Question: Using 'conv2' I'm implementing Prewitt operator for edge detection. This is what I'm trying:
'''
b=[-1 -1 -1;0 0 0;1 1 1]/256;
c=[-1 0 1; -1 0 1; -1 0 1]/256;
Gx=abs(conv2(openImage,c,'same'));
Gy=abs(conv2(openImage,b,'same'));
G = sqrt( Gx.^2 + Gy.^2);
'''
where 'openImage' is a grayscale image, and then I compare against MATLAB's implementation with 'edge':
'''
edge(openImage,'Prewitt', [], 'both', 'nothinning');
'''
So, when I compare both images:

So as it can bee seen they're not exactly the same, however I'm pretty sure about the implementation. What's the reason of it?
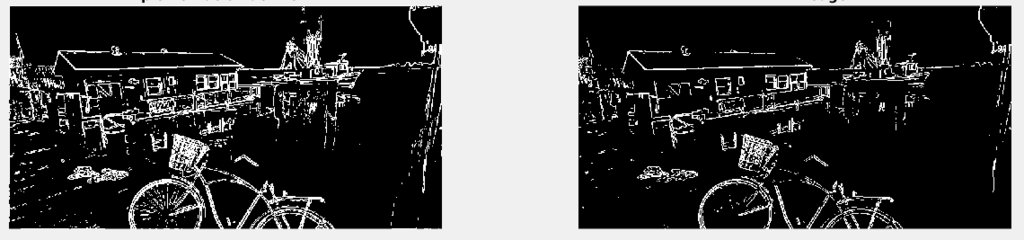
Answer: Your mask is being divided by the wrong coefficients. You normalize each coefficient by 'sum(abs(b(:)))' or 'sum(abs(c(:)))' to ensure that when you filter using convolution masks, the output dynamic range matches the input.
In your case, you need to divide by 6 and not 256. That's why you have a decreased contrast in comparison to what the IPT gives you in MATLAB.
From your previous post, I'll be using this image as it looks like you're using the same one:

Take note that because you specify a threshold for 'edge', it figures this out automatically. I actually managed to find the right threshold and it's 0.08995.
Therefore, try this:
'''
%// Read image from StackOverflow
openImage = rgb2gray(imread('http://i.stack.imgur.com/5EJJH.jpg'));
openImage = im2double(openImage); %// Convert to double
%// Corrected masks
b=[-1 -1 -1;0 0 0;1 1 1]/6;
c=[-1 0 1; -1 0 1; -1 0 1]/6;
Gx=abs(conv2(openImage,c,'same'));
Gy=abs(conv2(openImage,b,'same'));
G = sqrt( Gx.^2 + Gy.^2);
out = G > 0.08995; %// Threshold image
figure;
imshow(out);
%// Also show output from edge
figure;
edge(openImage,'Prewitt', [], 'both', 'nothinning');
'''
If we compare them both, we get this:
# From your code

# From MATLAB's edge function

They're pretty much the same!